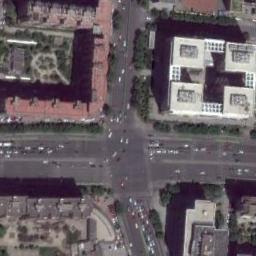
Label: intersection